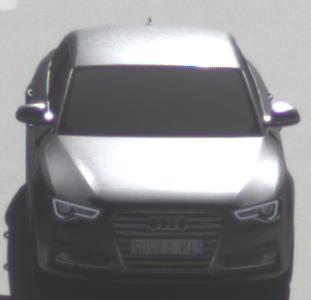
Make: Audi
Model: S5
Detailed model: F5
Model produced from: 2016
Model produced until: 2019
Doors: 2
Color: gray
Road condition: dry road
Daytime: morning or afternoon
Contrast: high contrast